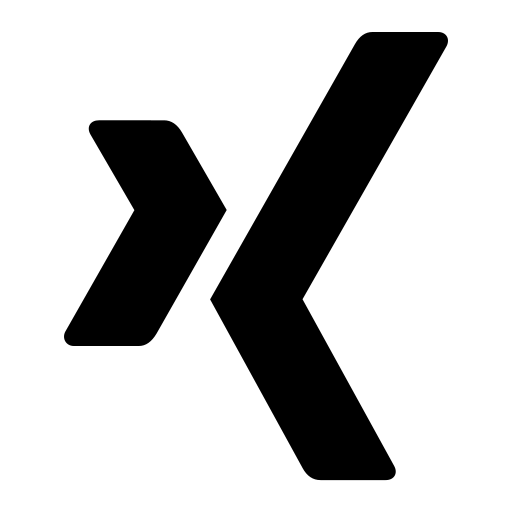
Tags: icon, FontAwesome, fa-icon, brand, xing